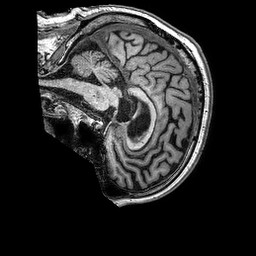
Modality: T1w
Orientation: sagittal
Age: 70
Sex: male
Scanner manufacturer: philips
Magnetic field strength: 3 T
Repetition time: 0.006949 s
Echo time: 0.003195 s